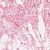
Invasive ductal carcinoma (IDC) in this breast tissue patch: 0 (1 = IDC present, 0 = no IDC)